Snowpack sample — Buffalo Mountain, Silverthorne, Colorado, USA (1/25/25, 10:11 AM MST)
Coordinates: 39.6222, -106.1139
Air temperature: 22 °F
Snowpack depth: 110 cm
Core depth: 40 cm
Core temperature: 46.4 °F
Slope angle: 12°, slope face: 102°
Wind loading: high
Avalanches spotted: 0
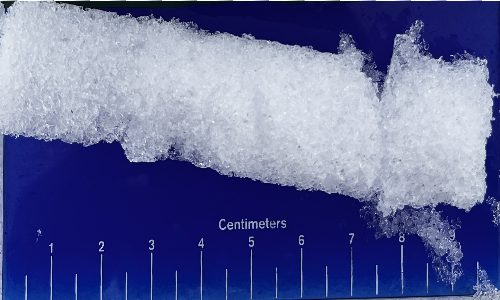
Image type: core
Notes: No avalanches nearby, collected on the outskirts of a fire break 15 meters from the treeline, on way to Buffalo and Red Mountain